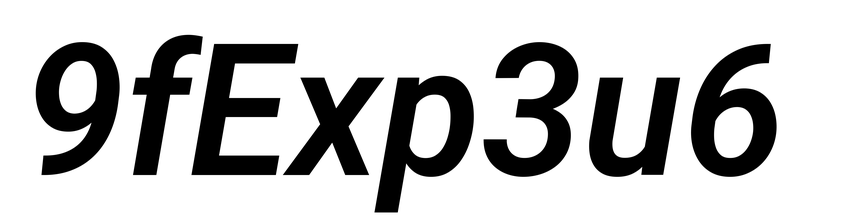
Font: Roboto-Italic_SemiBold_Italic